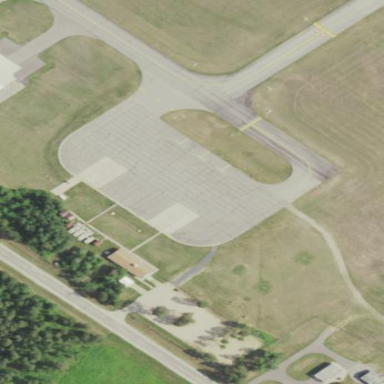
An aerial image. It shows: Apron at the airport.